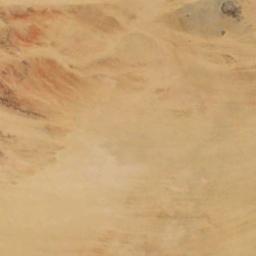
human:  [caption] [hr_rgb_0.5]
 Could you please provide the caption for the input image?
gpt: The desert has yellow sand and some dunes .

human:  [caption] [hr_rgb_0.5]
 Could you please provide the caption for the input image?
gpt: This is a yellow desert with wavy stripes .

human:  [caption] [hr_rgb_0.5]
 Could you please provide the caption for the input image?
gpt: There is a band of rock in this desert .

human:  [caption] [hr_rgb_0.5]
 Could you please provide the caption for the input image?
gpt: The desert is full of yellow sand .

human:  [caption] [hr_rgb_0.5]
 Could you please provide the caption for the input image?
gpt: A yellow desert covered with sand .